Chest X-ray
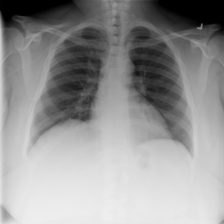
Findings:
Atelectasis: negative
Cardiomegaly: negative
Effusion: negative
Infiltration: positive
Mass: negative
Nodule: negative
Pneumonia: negative
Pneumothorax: negative
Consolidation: negative
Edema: negative
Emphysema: negative
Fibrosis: negative
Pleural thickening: negative
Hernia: negative